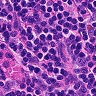
Metastatic tissue present: no